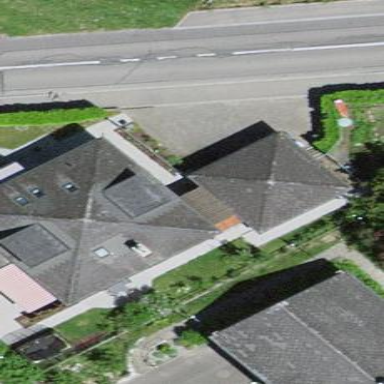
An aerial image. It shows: Garage.